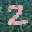
Label: 2